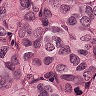
Metastatic tissue present: yes